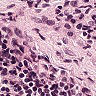
Metastatic tissue present: no